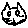
Label: cat